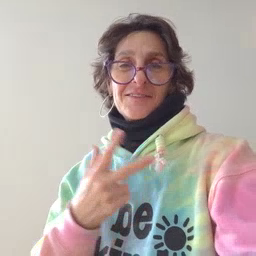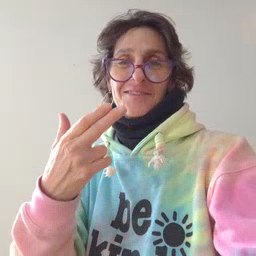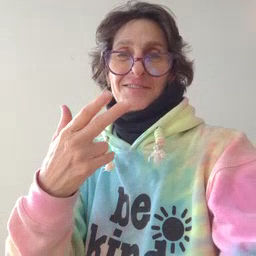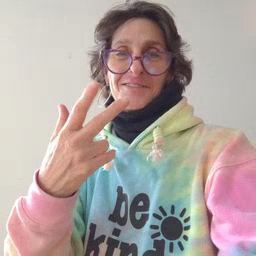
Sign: scissors